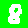
Digit: 8